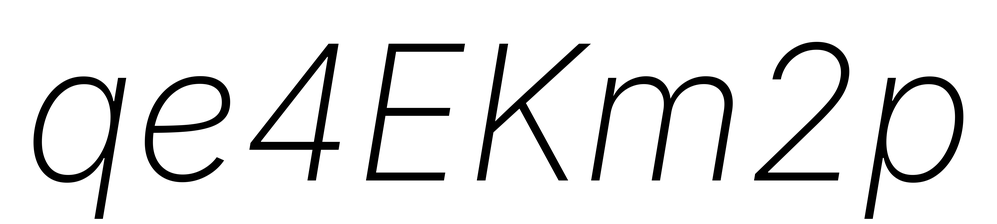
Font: Inter-Italic_ExtraLight_Italic